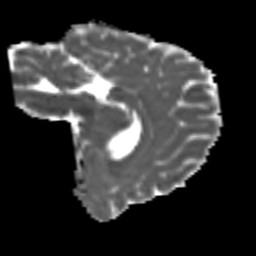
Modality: MD
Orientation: sagittal
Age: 26
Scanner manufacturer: siemens
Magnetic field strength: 3 T
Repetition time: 4.52 s
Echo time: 0.084 s